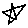
Label: star